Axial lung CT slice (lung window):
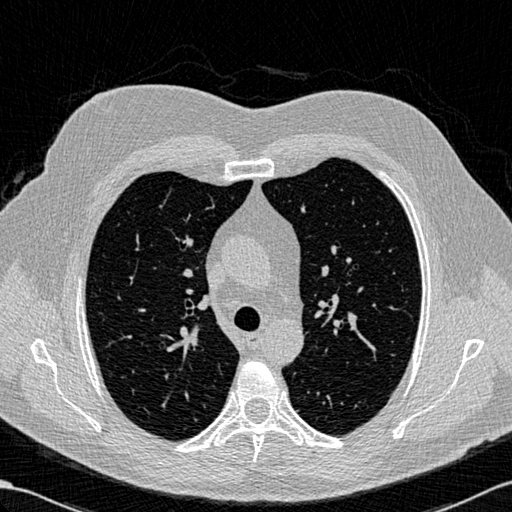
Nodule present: no